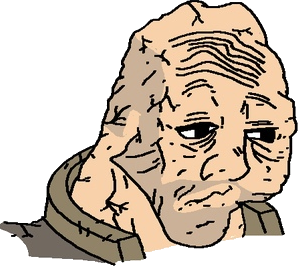
Label: 5_Yes_Honey